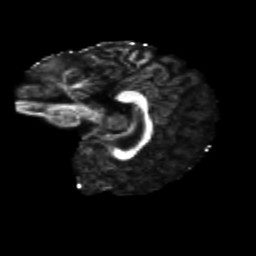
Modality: FA
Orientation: sagittal
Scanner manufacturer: siemens
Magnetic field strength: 3 T
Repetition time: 4.16 s
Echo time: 0.0806 s